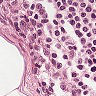
Metastatic tissue present: no